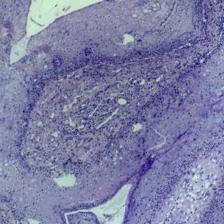
Diagnosis: Normal